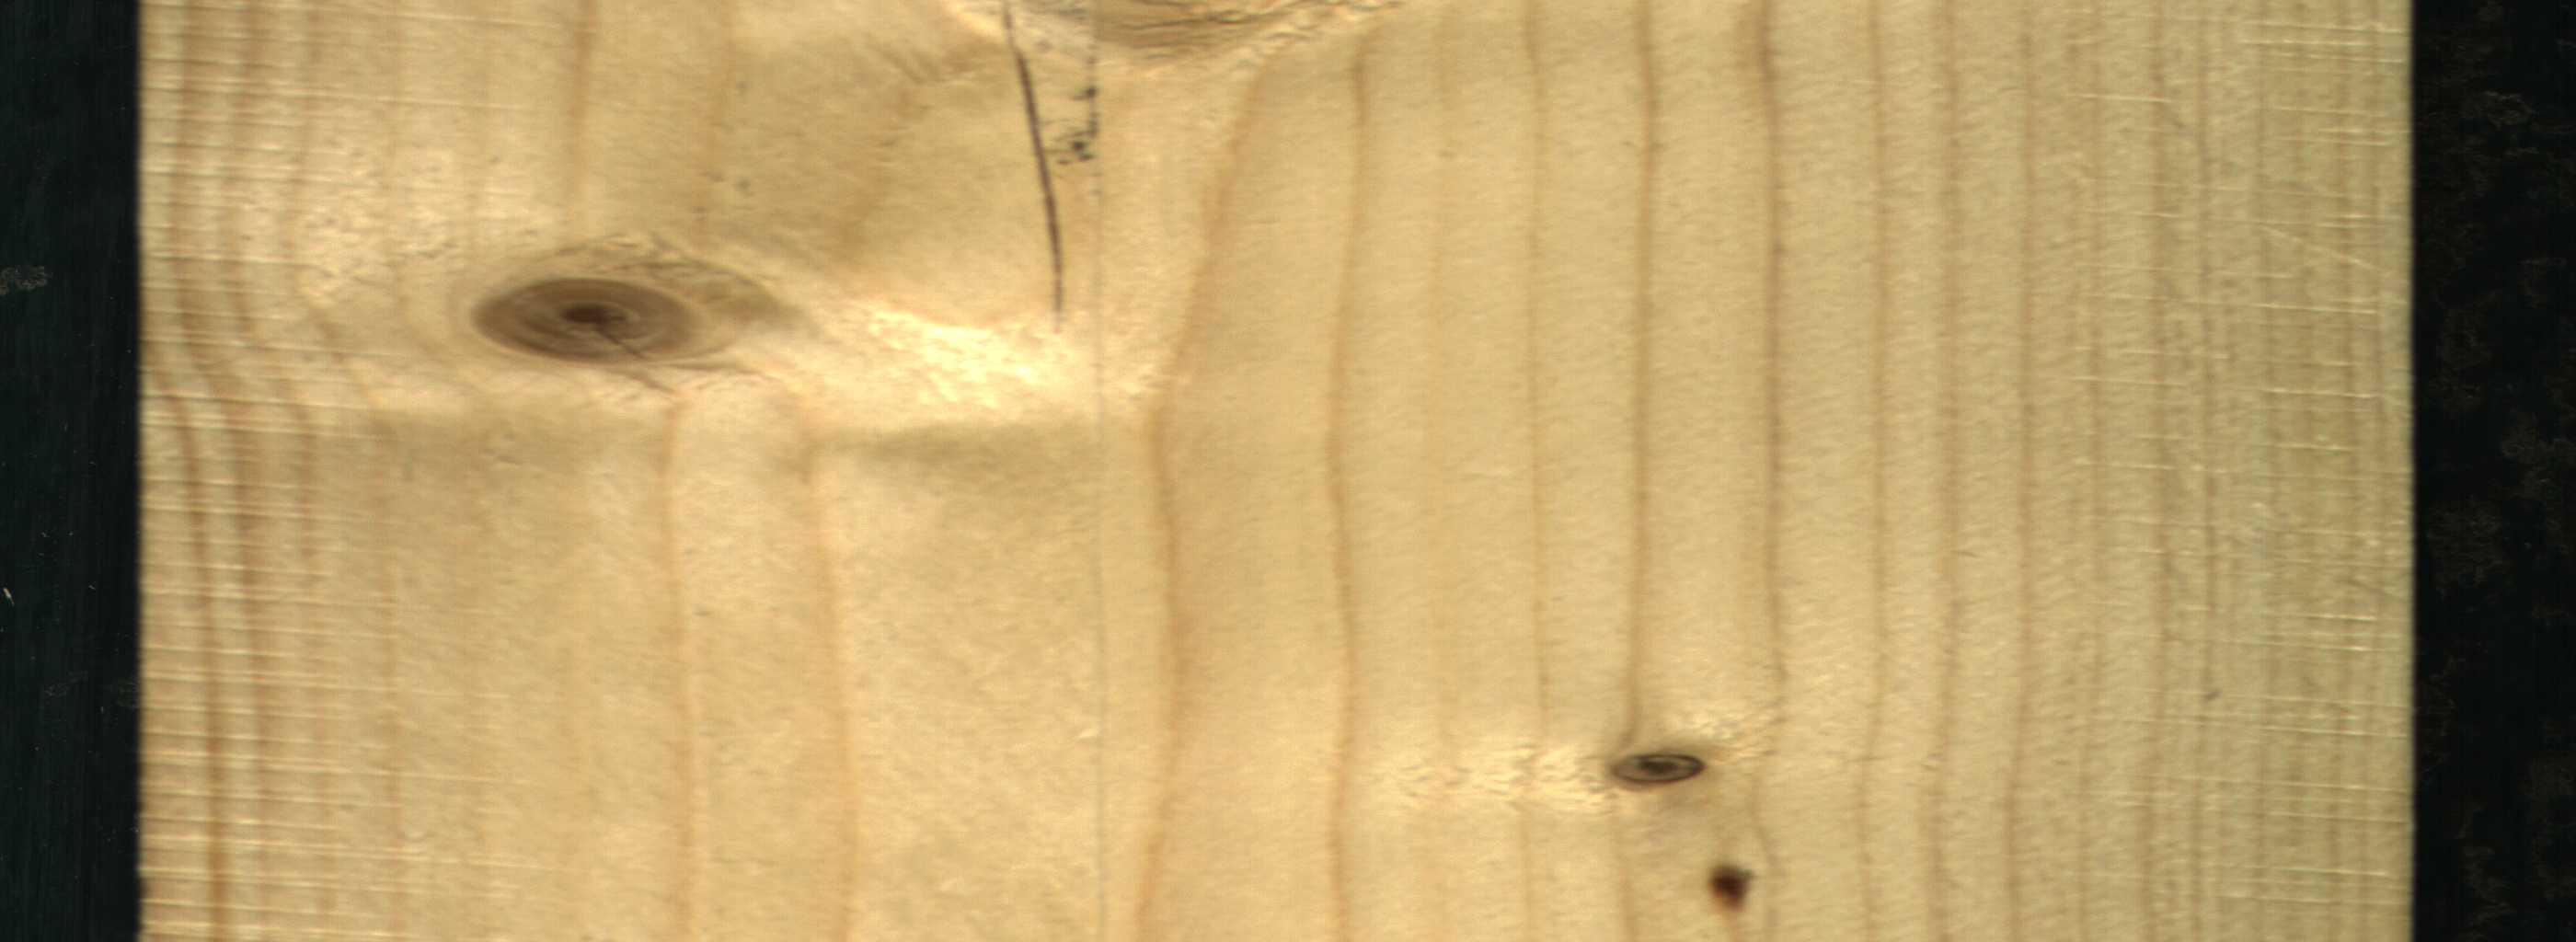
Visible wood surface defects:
resin
Crack
Dead_Knot
Live_Knot
Live_Knot